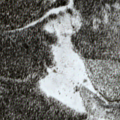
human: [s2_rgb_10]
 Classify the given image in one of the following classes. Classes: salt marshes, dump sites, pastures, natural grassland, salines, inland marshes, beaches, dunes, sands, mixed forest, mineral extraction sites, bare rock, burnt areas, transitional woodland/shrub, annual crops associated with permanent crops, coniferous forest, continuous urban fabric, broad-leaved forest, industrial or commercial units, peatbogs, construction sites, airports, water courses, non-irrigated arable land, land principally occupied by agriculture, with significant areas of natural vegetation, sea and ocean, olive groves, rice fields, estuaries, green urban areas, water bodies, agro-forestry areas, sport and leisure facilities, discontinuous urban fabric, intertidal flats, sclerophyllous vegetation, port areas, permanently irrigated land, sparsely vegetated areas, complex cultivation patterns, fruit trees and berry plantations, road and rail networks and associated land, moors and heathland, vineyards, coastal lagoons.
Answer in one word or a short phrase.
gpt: coniferous forest, peatbogs